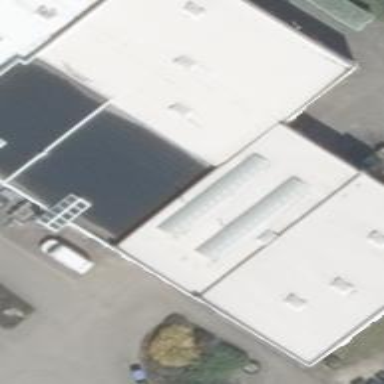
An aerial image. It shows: Industrial building.